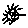
Label: sun